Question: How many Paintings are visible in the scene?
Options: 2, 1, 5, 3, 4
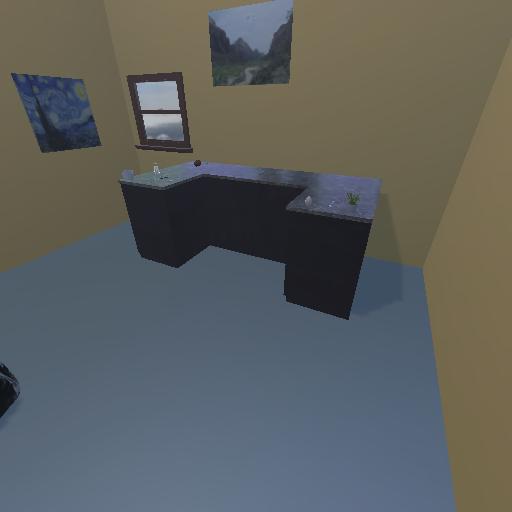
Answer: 2